Aerial crown-view tile of a tropical tree (Barro Colorado Island, Panama), acquired 20240716:
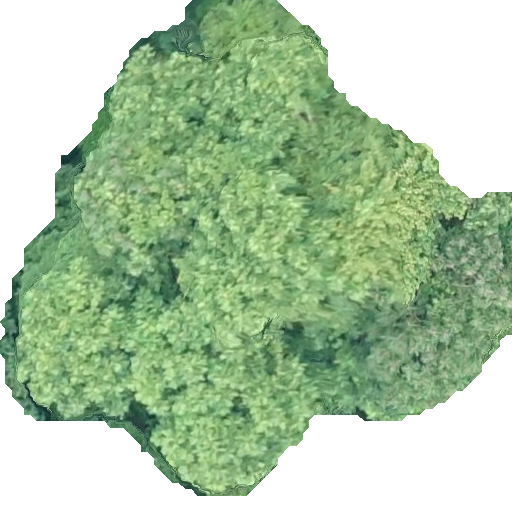
Species: Dipteryx oleifera
GBIF accepted scientific name: Dipteryx oleifera
Crown area: 265.728 m²